Question: This is what I want the app to do.
Tap in a "Text View" not a "Text Field", then the keyboard is displayed and a bullet point ("*") pops up. You type your sentence, and when you hit return it makes a new bullet.
So essentially, you have a Text View that is a bulleted list. Much like Word, where you start a bullet and when you hit return it make a new bullet for you, so you can start typing on that line.

How do I do this?
This is what worked for any other stupid noobs like me:
I put this into my .m file
'''
-(BOOL)textView:(UITextView *)textView shouldChangeTextInRange:(NSRange)range replacementText:(NSString *)text
{
if([text isEqualToString:@"
"])
{
NSString *modifiedString = [myTextView.text stringByAppendingString:@"
*"];
[myTextView setText:modifiedString];
return NO;
}
return YES;
}
'''
I put this into my .h file
'''
@interface CRHViewController3 : UIViewController <UITextViewDelegate> {
__weak IBOutlet UITextView *myTextView;
}
'''
and then I put this under my viewDidLoad
'''
- (void)viewDidLoad
{
[super viewDidLoad];
[myTextView setDelegate:self];
}
'''
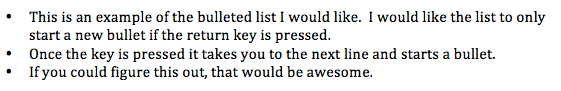
Answer: Try out this.
'''
(BOOL)textView:(UITextView *)textView shouldChangeTextInRange:(NSRange)range replacementText:(NSString *)text
{
if([text isEqualToString:"
"])
{
NSString *modifiedString = [textView.text stringByAppendingString:@"
*"];
[textView setText:modifiedString];
return NO;
}
return YES;
}
'''